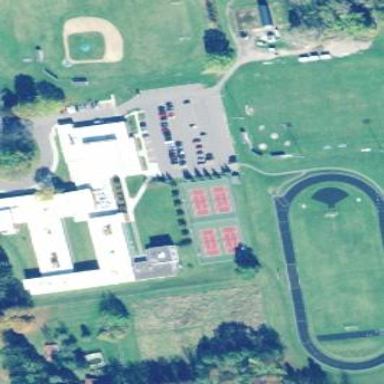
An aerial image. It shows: School building.